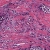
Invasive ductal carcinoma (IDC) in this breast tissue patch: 0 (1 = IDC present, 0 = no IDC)